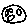
Label: moon